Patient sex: M
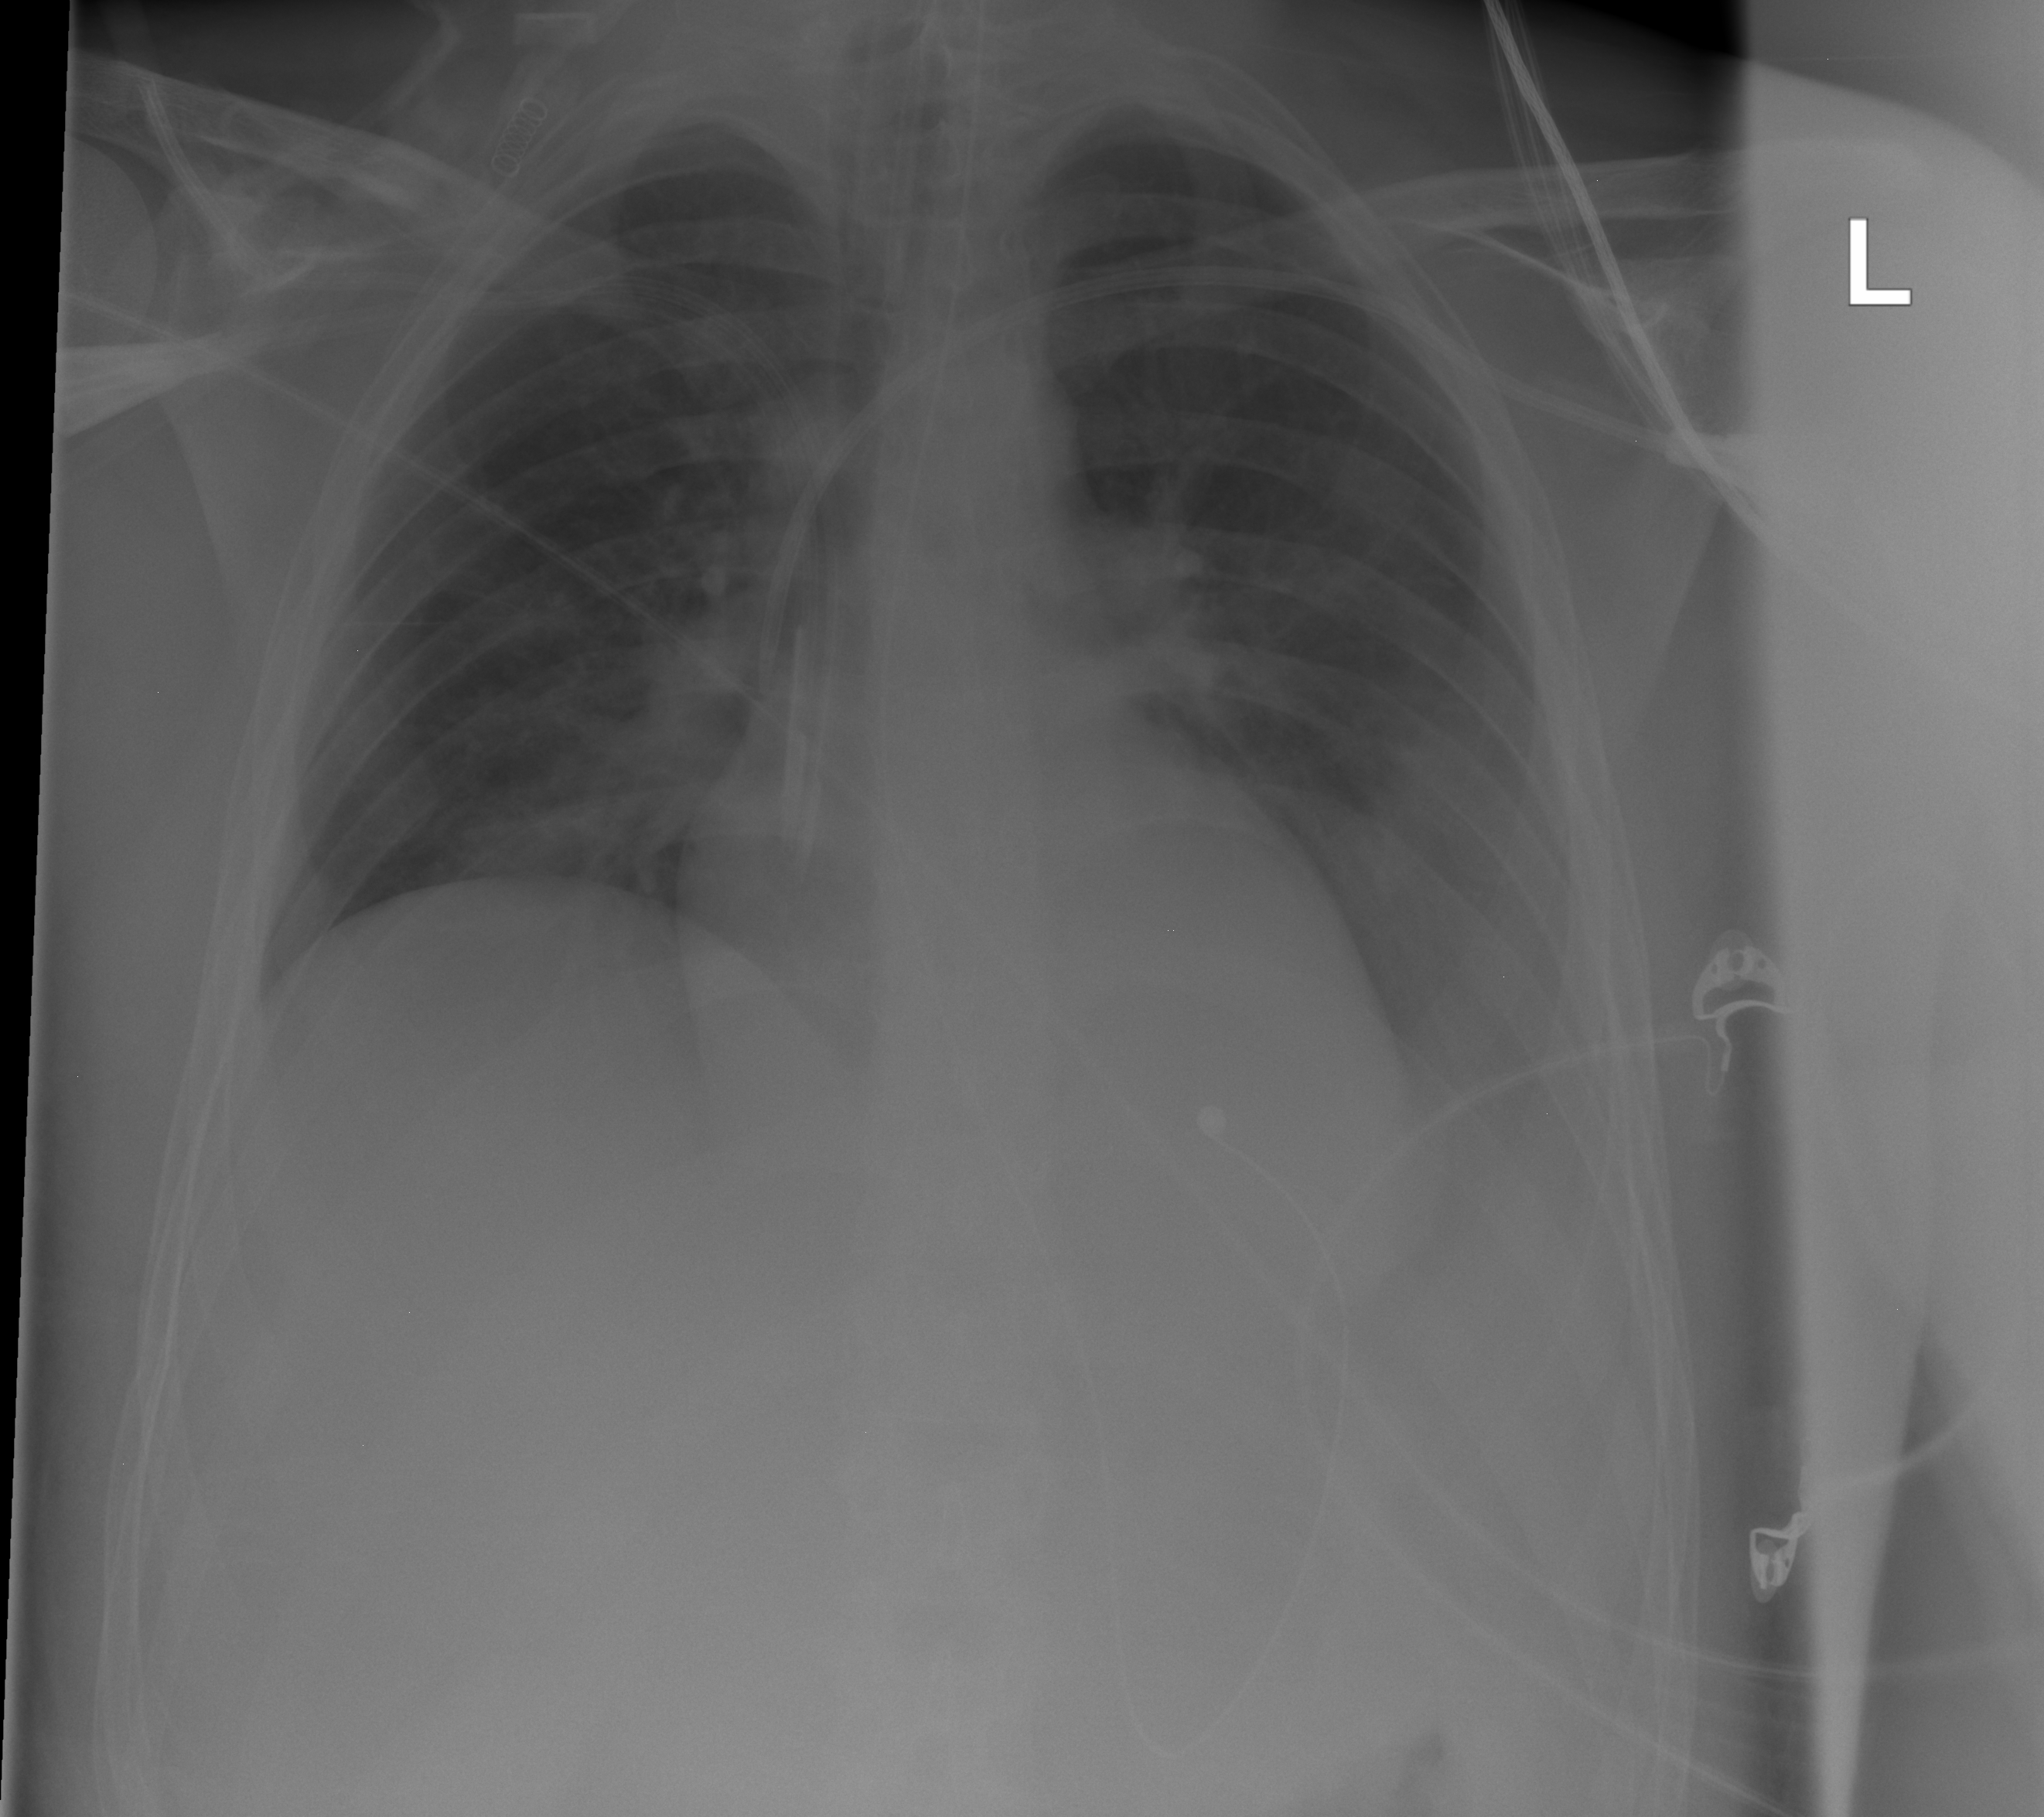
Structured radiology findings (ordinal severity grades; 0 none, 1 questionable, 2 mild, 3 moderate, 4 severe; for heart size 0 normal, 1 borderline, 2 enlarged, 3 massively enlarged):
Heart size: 0
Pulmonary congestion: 0
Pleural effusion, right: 0
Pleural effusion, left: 2
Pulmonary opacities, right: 0
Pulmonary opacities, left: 0
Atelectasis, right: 0
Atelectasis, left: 2